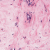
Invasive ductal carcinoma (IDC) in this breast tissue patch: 0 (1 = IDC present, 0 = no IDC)